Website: macys
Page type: billing-address
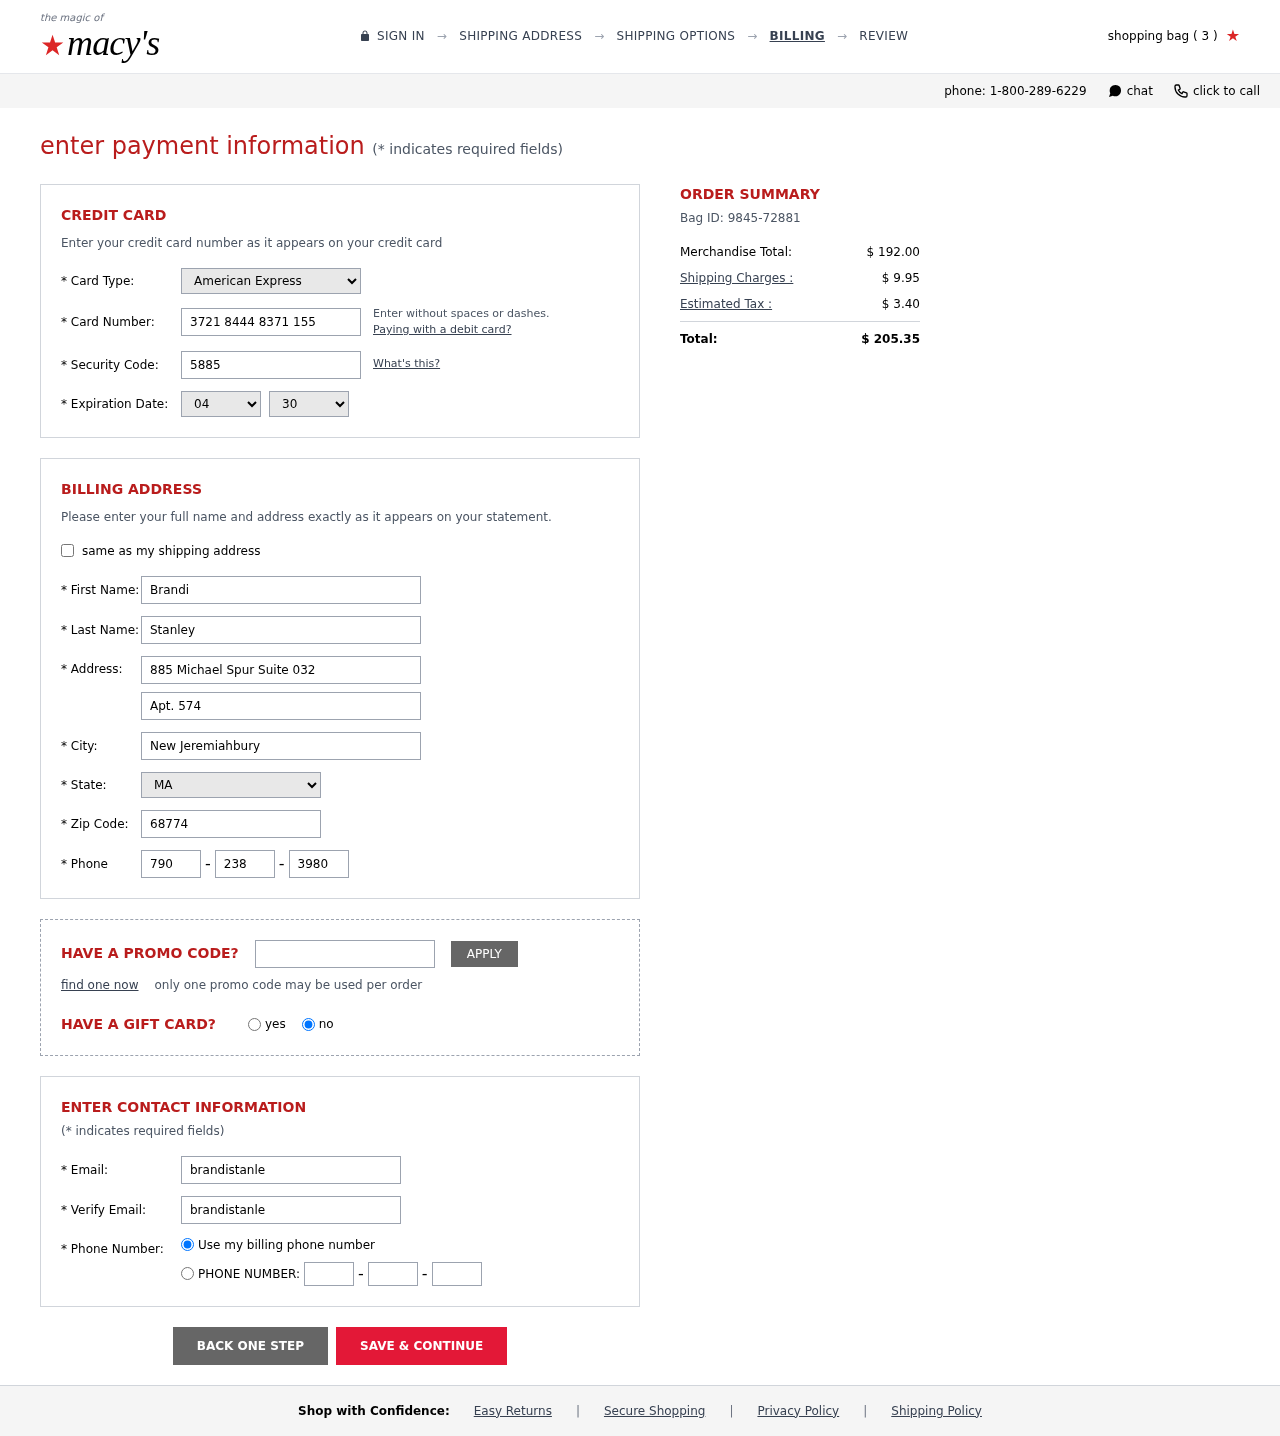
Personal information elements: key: PII_CARD_CVV
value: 5885
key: PII_CARD_EXPIRY_MONTH
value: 04
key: PII_CARD_EXPIRY_YEAR
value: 30
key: PII_CARD_NUMBER
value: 3721 8444 8371 155
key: PII_CARD_TYPE
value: American Express
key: PII_CITY
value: New Jeremiahbury
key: PII_EMAIL
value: brandistanley@yahoo.com
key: PII_FIRSTNAME
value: Brandi
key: PII_LASTNAME
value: Stanley
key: PII_PHONE_AREA
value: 790
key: PII_PHONE_PREFIX
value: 238
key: PII_PHONE_SUFFIX
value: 3980
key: PII_POSTCODE
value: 68774
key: PII_STATE_ABBR
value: MA
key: PII_STREET
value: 885 Michael Spur Suite 032
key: PII_STREET2
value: Apt. 574
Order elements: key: ORDER_NUM_ITEMS
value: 3
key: ORDER_ID
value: Bag ID: 9845-72881
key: ORDER_SUBTOTAL
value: $ 192.00
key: ORDER_SHIPPING_COST
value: $ 9.95
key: ORDER_TAX
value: $ 3.40
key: ORDER_TOTAL
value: $ 205.35